Question: I would like to write on my plot the data source, but apparently my code isn't working and I cannot figure out why. Can someone please tell me what's wrong? Here is the full code:
'''
plot(oil$DATE, oil$VALUE, t='l', main='Crude Oil Prices since 1986', xlab='Date', ylab='USD per barrel')
text(x = 2007, y = 20, 'data source: FRED')
'''
and here is the output:

Thanks for any help you can provide.
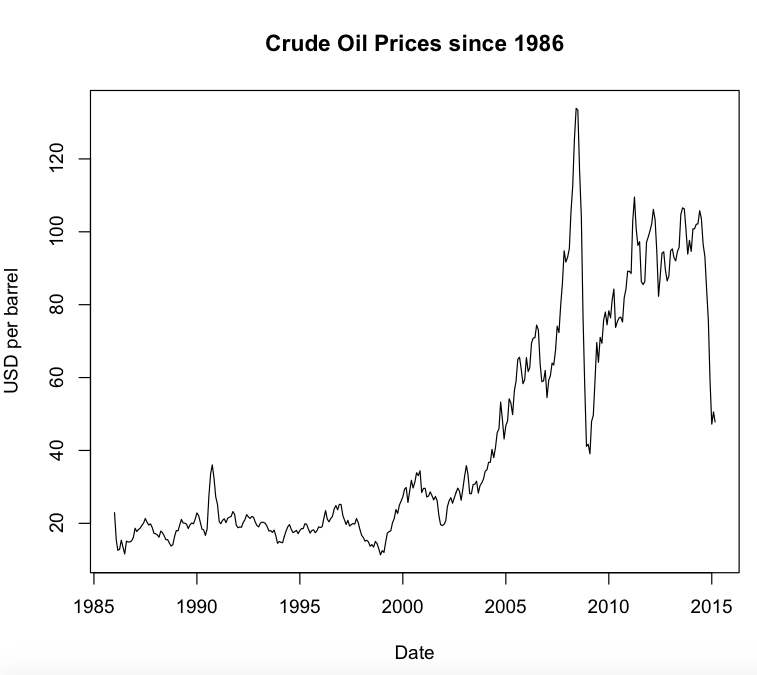
Answer: Try this code:
'''
plot(oil$DATE, oil$VALUE, t='l', main='Crude Oil Prices since 1986', xlab='Date', ylab='USD per barrel')
text(locator(1), 'data source: FRED')
'''
The "locator(1)" will let you identify the place you want to place the text via mouse.
Reference:<URL>